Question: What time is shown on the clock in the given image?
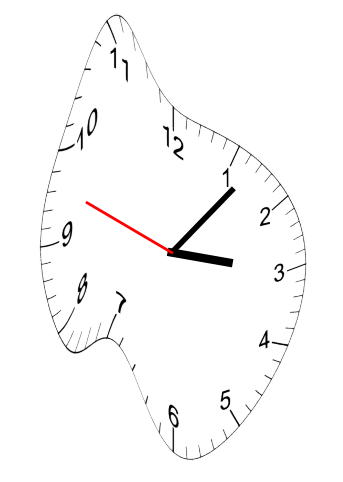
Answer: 03:06:48